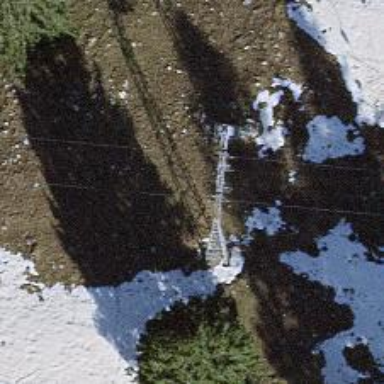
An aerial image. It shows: Pylon used for aerialway.